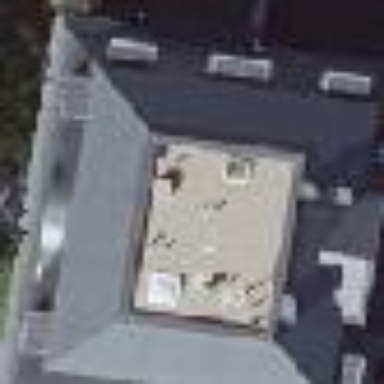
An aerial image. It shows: House with mansard roof shape.